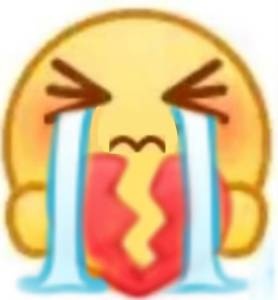
Label: emoji